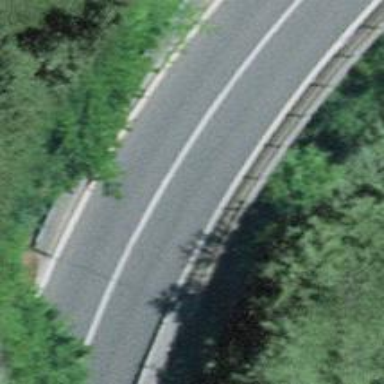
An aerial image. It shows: Tertiary road with asphalt surface that goes over bridge.